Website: crate-barrel
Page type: billing-address
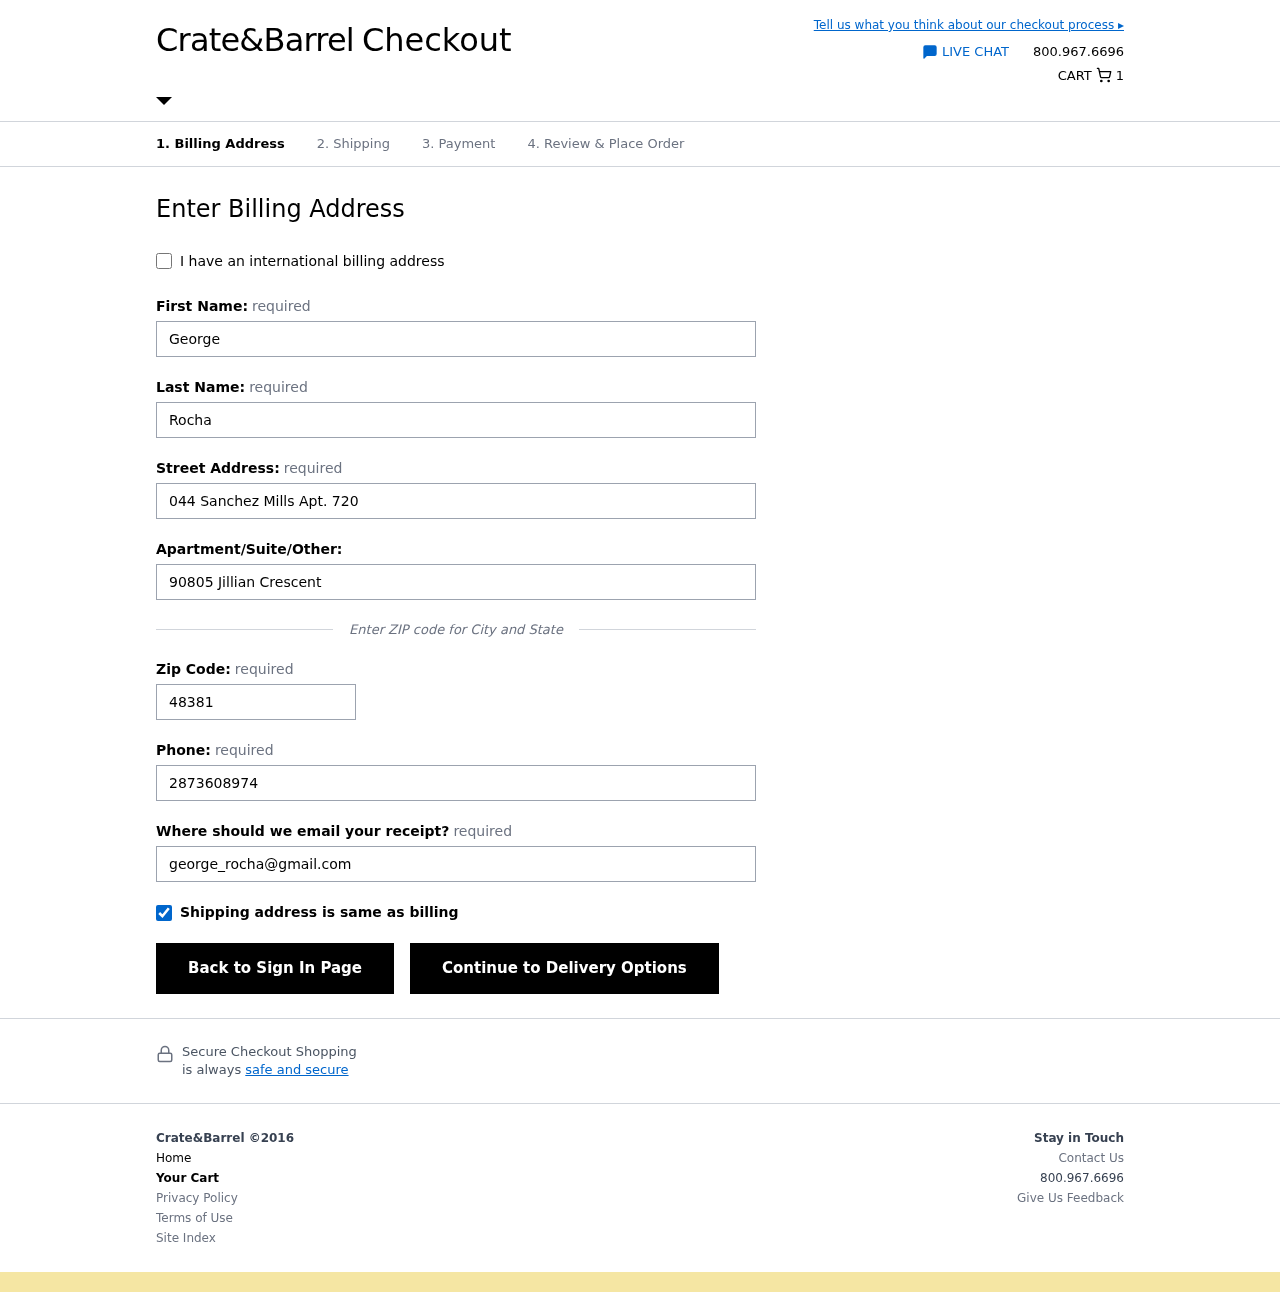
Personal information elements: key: PII_EMAIL
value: george_rocha@gmail.com
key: PII_FIRSTNAME
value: George
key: PII_LASTNAME
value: Rocha
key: PII_PHONE
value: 2873608974
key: PII_POSTCODE
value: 48381
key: PII_STREET
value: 044 Sanchez Mills Apt. 720
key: PII_STREET2
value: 90805 Jillian Crescent
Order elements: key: ORDER_NUM_ITEMS
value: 1